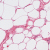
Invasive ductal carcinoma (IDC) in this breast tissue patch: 0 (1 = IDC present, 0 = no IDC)